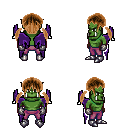
a pixel art fantasy rpg character, male body template, orc, green skin, purple wings, magenta pants, brown twin-tailed hairstyle, metal gloves, metal boots, four views (front, back, left, right), 2x2 character sprite sheet, small pixel art, hard edges, no anti-aliasing